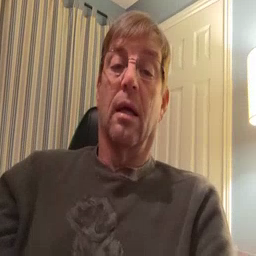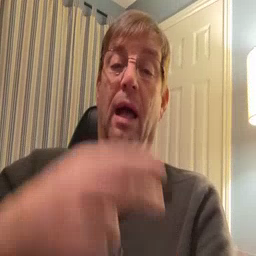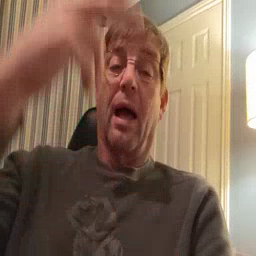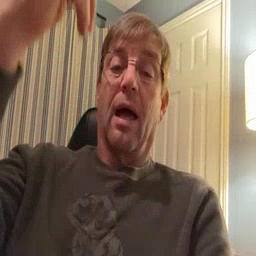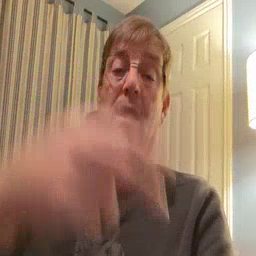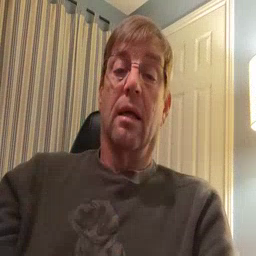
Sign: high